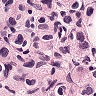
Metastatic tissue present: yes